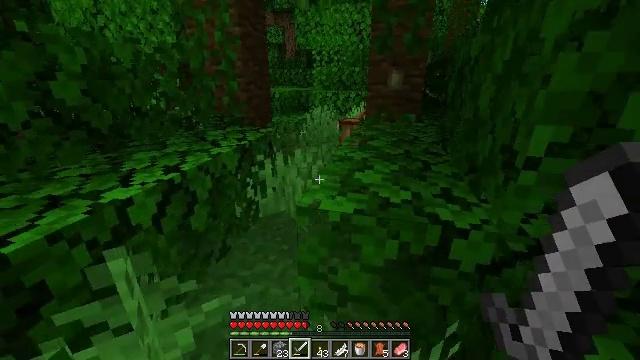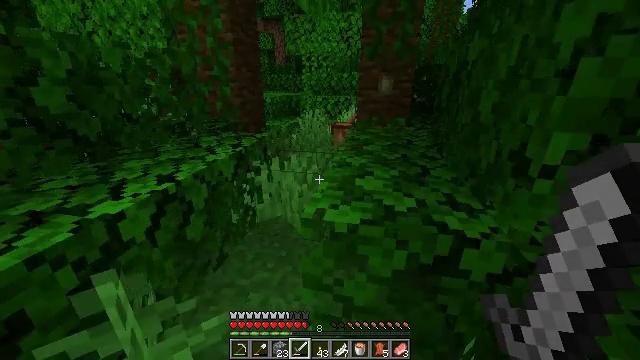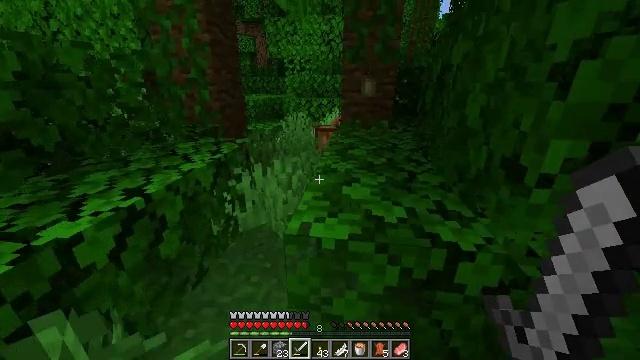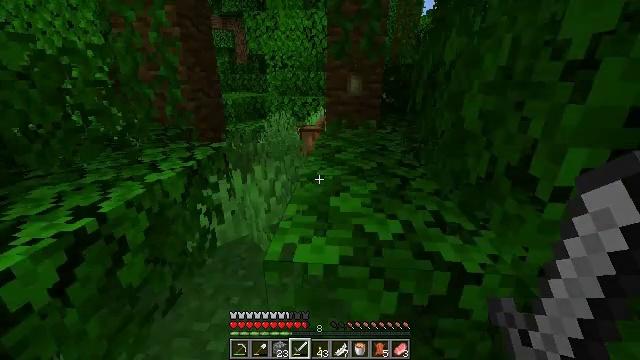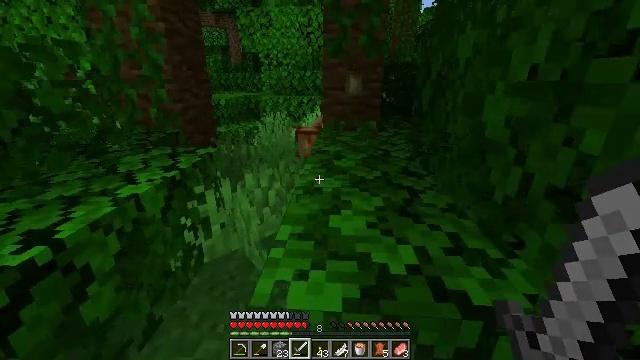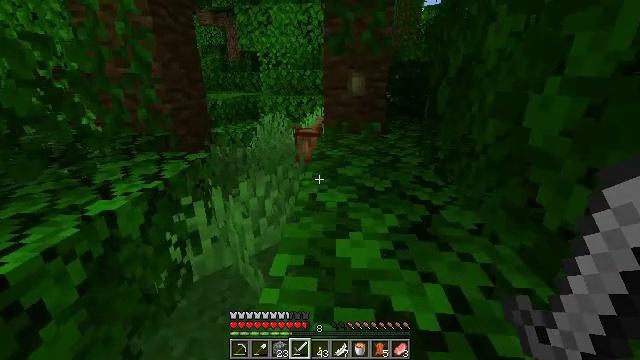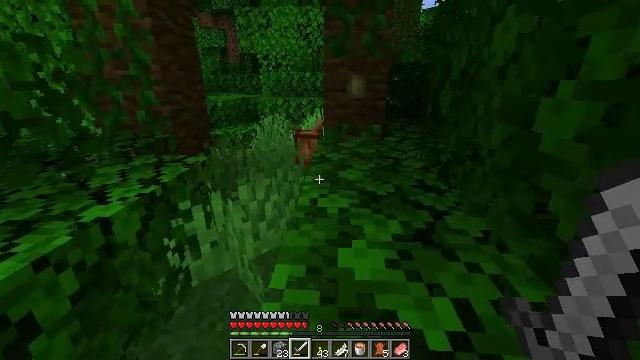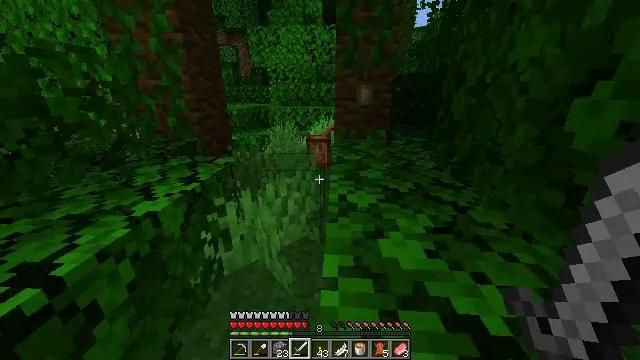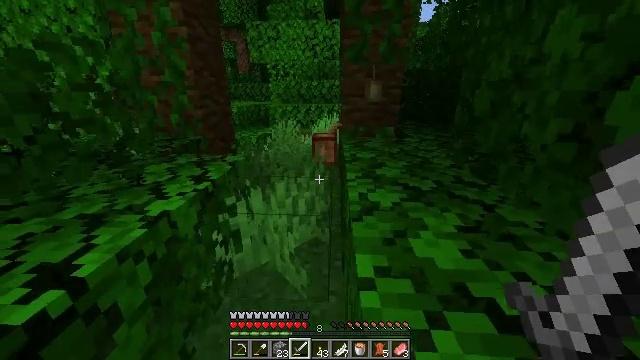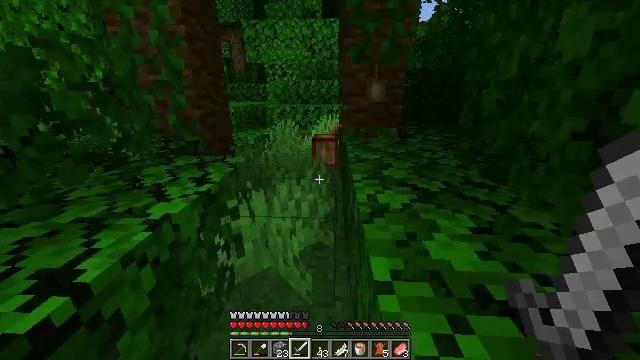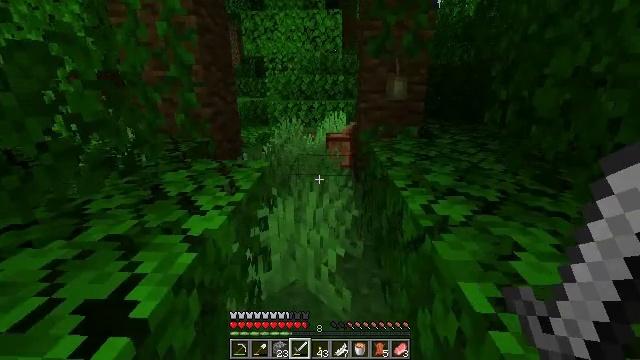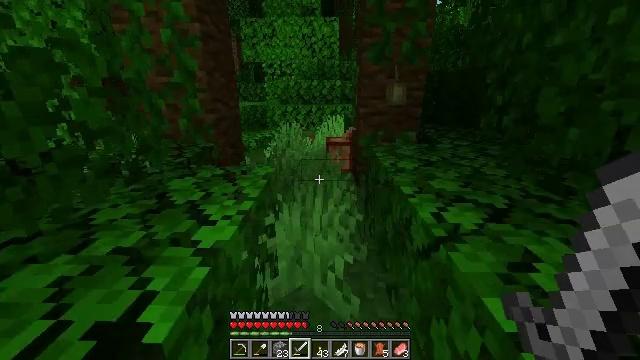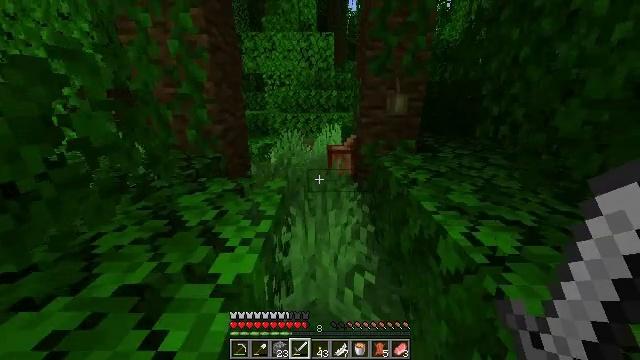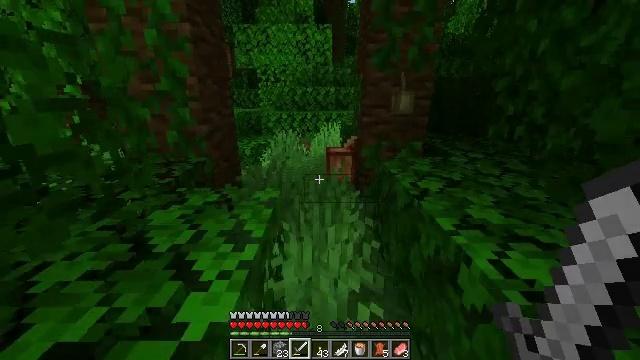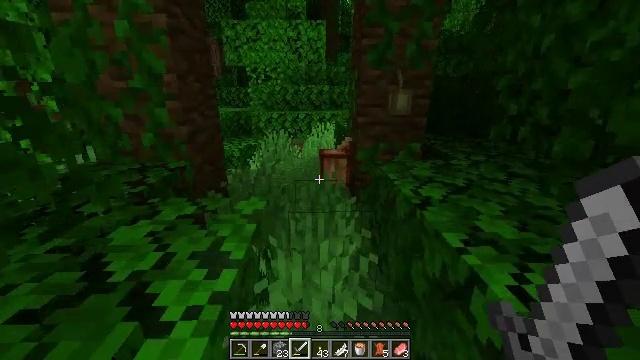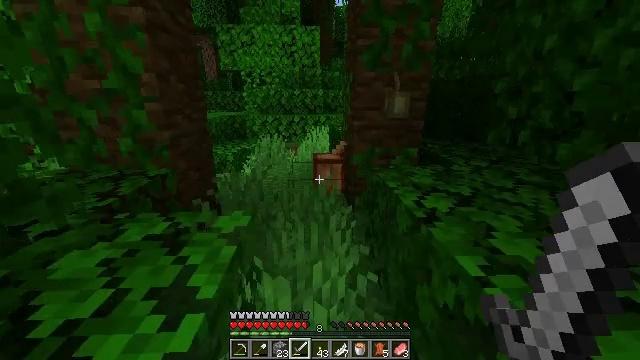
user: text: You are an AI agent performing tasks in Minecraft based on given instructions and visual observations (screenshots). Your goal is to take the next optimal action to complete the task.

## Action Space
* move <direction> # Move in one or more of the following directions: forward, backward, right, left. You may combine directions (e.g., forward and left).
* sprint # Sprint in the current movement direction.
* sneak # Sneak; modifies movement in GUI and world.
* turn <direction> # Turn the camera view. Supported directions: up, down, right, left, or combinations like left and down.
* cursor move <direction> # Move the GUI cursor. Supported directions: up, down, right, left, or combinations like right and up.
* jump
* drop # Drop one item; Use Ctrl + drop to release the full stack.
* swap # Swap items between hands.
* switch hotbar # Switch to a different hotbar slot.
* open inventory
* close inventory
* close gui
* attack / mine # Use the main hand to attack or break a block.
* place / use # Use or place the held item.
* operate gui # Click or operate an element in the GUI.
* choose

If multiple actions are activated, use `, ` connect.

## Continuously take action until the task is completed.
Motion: motion action
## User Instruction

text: Harvest the cocoa pods from the jungle tree.
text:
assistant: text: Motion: move forward and move left, sprint, turn right
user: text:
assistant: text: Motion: move forward and move left, sprint, turn right
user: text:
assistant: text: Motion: move forward, sprint, turn right
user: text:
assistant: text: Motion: move forward, sprint
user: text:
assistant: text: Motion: move forward, sprint
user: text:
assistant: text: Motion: move forward and move left, sprint
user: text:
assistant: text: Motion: move forward and move left, sprint
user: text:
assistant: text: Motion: move forward and move left, sprint
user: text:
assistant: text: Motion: move forward and move left, sprint
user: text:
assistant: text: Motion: move forward and move left, sprint
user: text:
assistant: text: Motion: move forward and move left, sprint
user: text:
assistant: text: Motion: move forward and move left, sprint, turn right
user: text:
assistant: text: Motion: move forward, sprint
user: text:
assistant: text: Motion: move forward, sprint, turn right
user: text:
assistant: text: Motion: move forward, sprint, turn right
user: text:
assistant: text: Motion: move forward, sprint
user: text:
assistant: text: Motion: move forward, sprint
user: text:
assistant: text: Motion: move forward, sprint, turn right
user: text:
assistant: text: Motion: move forward, sprint, turn right and down
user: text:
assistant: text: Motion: move forward, sprint
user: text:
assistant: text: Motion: move forward, sprint, attack / mine
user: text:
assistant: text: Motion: move forward, turn left and down, attack / mine
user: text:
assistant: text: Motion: move forward, turn left and down, attack / mine
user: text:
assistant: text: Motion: move forward, turn left and down, attack / mine
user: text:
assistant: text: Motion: move forward, turn left and down, attack / mine
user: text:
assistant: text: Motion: move forward, turn left and down, attack / mine
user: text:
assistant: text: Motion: move forward, turn left and down, attack / mine
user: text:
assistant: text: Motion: move forward, attack / mine
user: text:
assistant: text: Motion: attack / mine